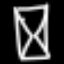
Label: hourglass